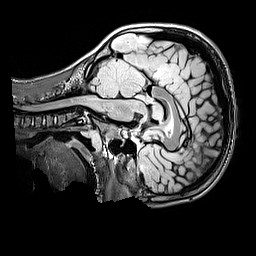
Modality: FLAIR
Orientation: sagittal
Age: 10
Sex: male
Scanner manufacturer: siemens
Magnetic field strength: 3 T
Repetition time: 5 s
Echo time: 0.388 s